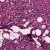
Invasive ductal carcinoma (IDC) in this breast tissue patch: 1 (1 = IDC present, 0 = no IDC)